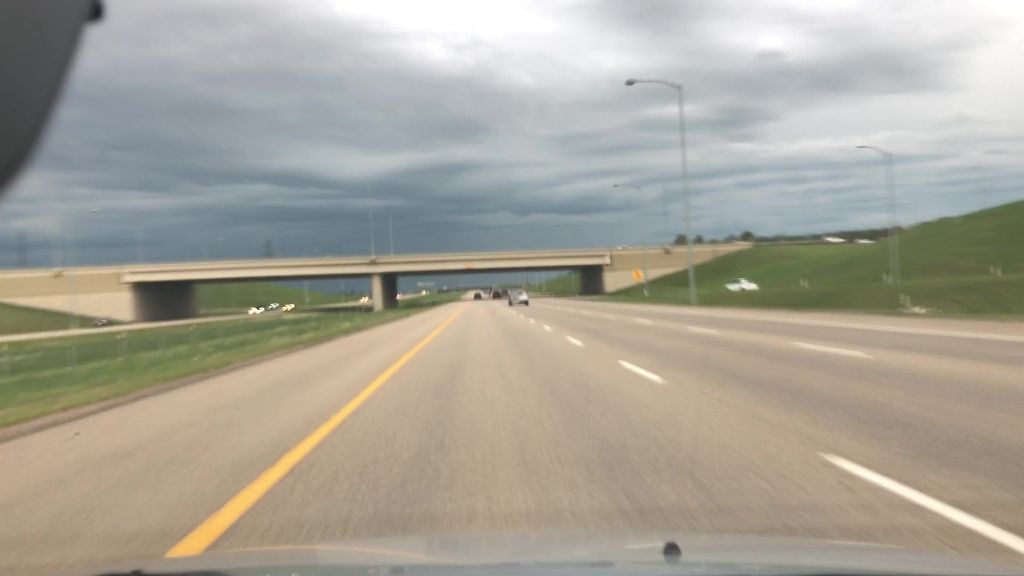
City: edmonton